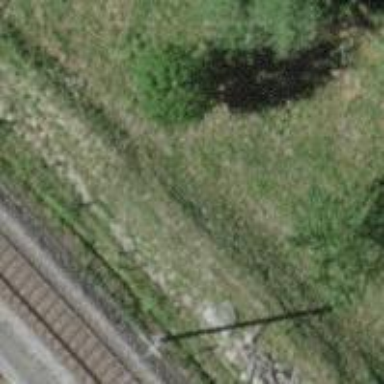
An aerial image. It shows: Retaining wall.